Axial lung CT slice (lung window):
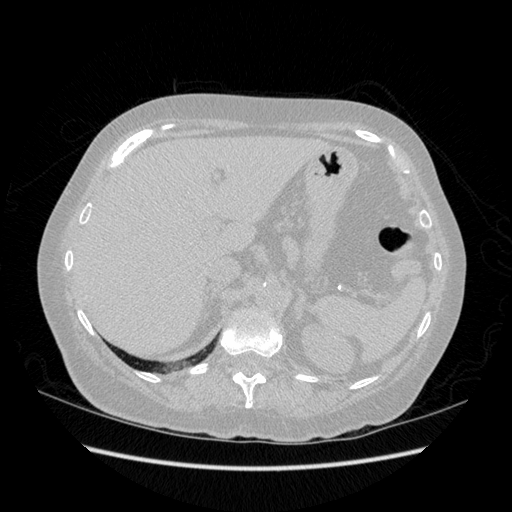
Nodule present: no